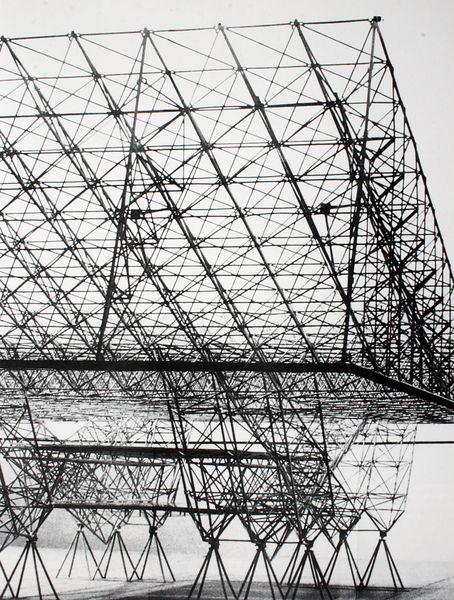
Titel: Strukturmodell, Ausschnitt aus einem Plakat zu einer Ausstellung mit Arbeiten von Konrad Wachsmann
Künstler: Konrad Wachsmann
Schlagwörter: dunkel, schatten, grau, hell, licht, schwarz, weiss, zeichnung, gebäude, architektur, rahmen, gitter, boden, kontrast, modell, transparenz, foto, fotografie, photographie, eisen, gerüst, photo, konstruktion, stahl, netz, bau, schwar, rohr, bauwerk, drähte, stahlgerüst, rohre, photographi, gerüstbau, eisengerüst, gittre